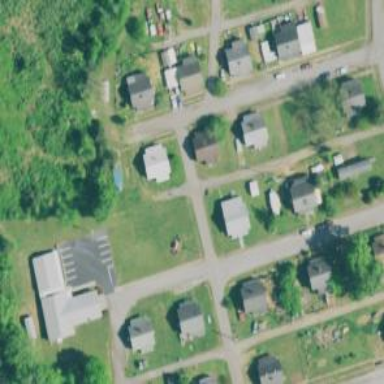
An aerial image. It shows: Alleyway designated as service road.